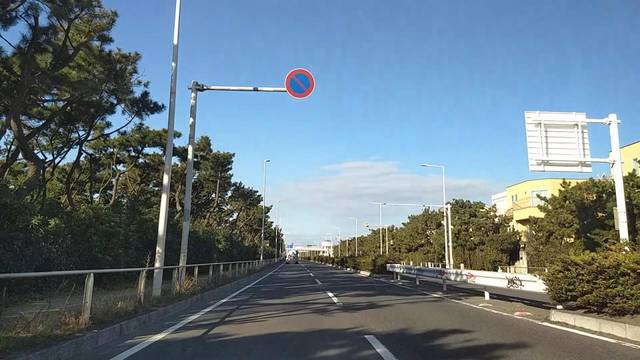
Region: Japan
Coordinates: 35.318, 139.461